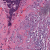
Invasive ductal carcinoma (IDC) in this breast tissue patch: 0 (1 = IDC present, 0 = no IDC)